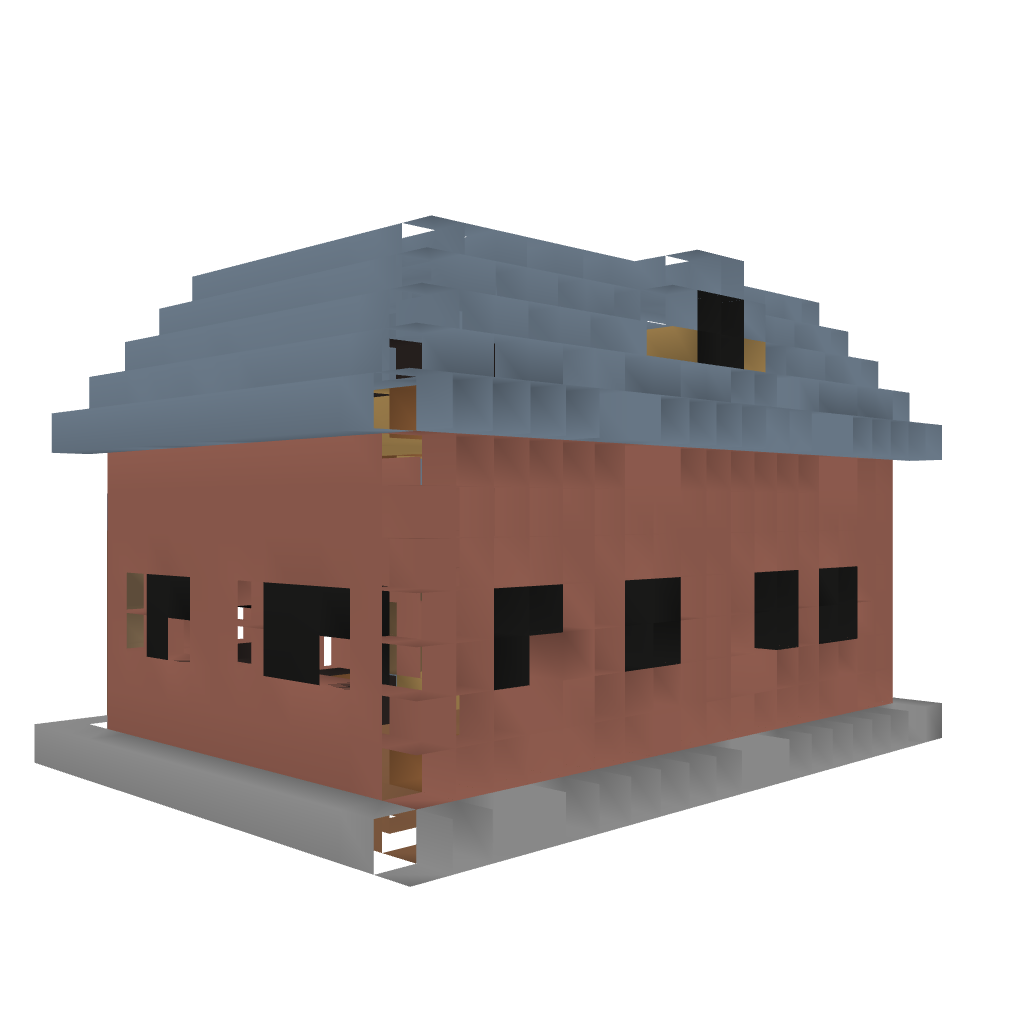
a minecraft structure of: Little brick house